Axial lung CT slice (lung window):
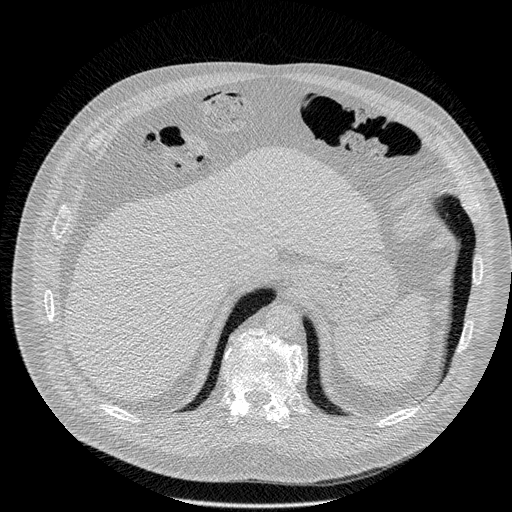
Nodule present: no